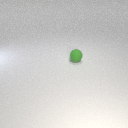
small green rubber sphere